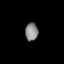
Tissue: lung
Cell type: Fibroblasts
Senescence score: 0.5654
Nuclear area (px): 223
Mean DAPI intensity: 135.973